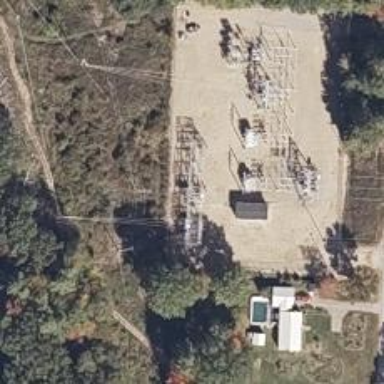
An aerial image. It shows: Switch for power supply.